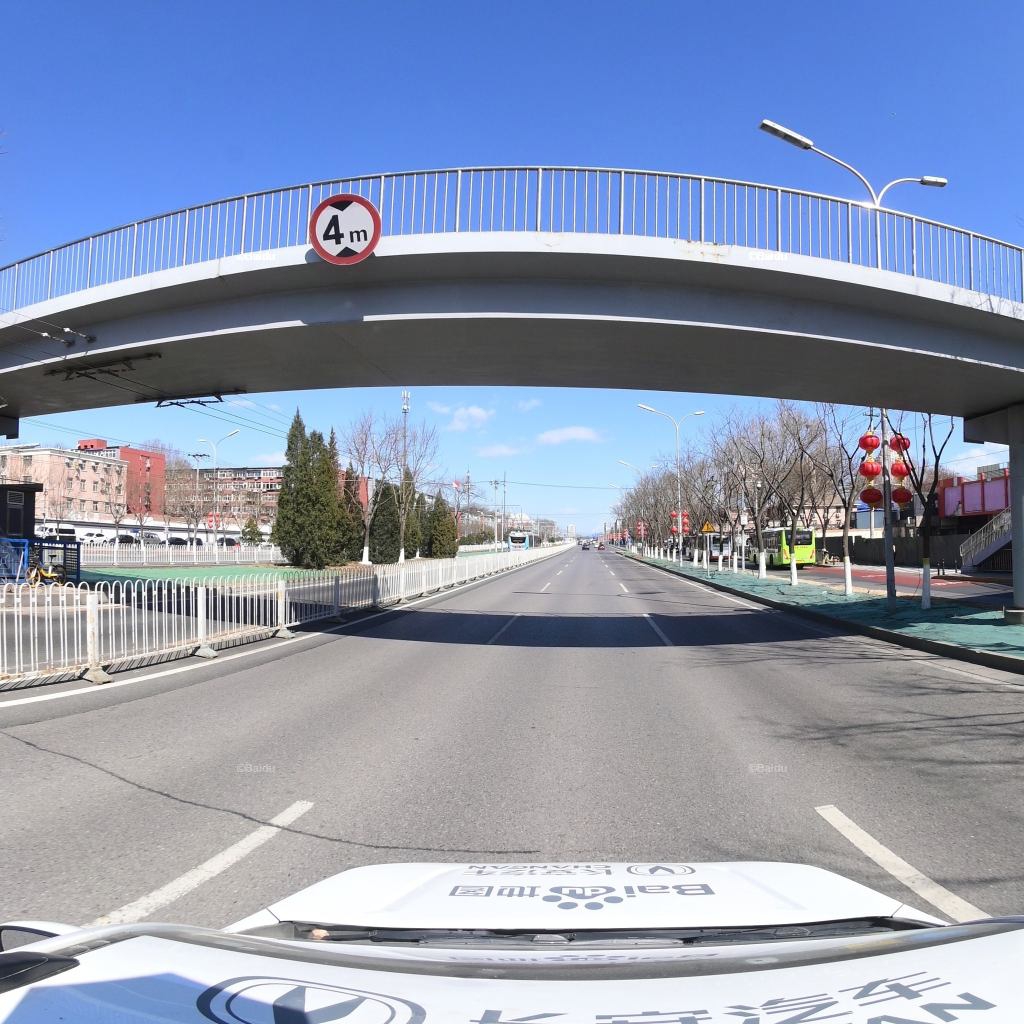
Region: Fengtai
Road damage annotations: transverse patch